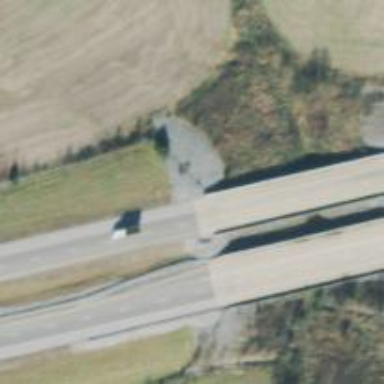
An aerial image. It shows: Trunk highway bridge.